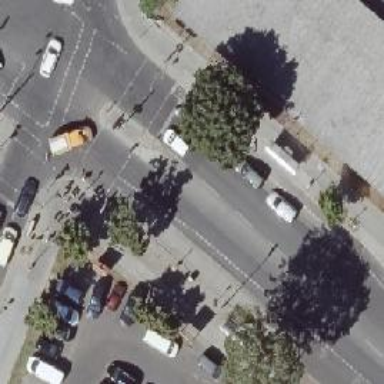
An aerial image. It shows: Secondary road with asphalt surface. It has sidewalks on both sides and exclusive cycle lane.